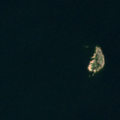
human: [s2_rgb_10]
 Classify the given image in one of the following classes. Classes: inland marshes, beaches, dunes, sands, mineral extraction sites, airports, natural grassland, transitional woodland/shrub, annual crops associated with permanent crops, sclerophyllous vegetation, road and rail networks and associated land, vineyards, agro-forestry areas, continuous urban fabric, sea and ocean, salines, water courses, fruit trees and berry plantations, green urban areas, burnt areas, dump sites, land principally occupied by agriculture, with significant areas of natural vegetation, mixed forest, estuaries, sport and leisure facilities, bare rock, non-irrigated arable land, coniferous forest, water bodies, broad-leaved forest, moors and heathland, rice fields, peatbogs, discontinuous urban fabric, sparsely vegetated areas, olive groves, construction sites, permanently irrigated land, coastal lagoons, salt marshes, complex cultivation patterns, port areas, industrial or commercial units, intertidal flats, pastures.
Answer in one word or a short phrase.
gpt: sea and ocean